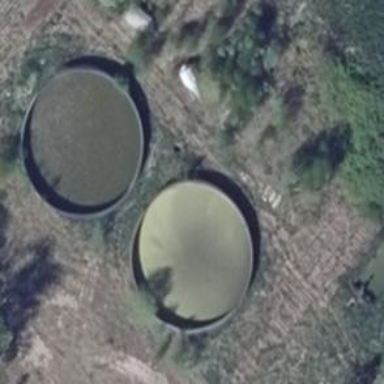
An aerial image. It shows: Building with storage tank.